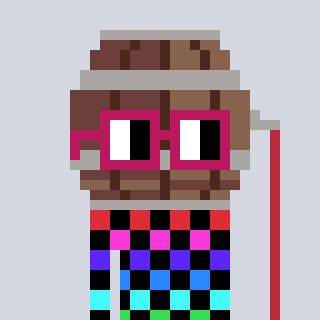
a pixel art character with square dark red glasses, a wine barrel-shaped head and a blue-colored body on a cool background